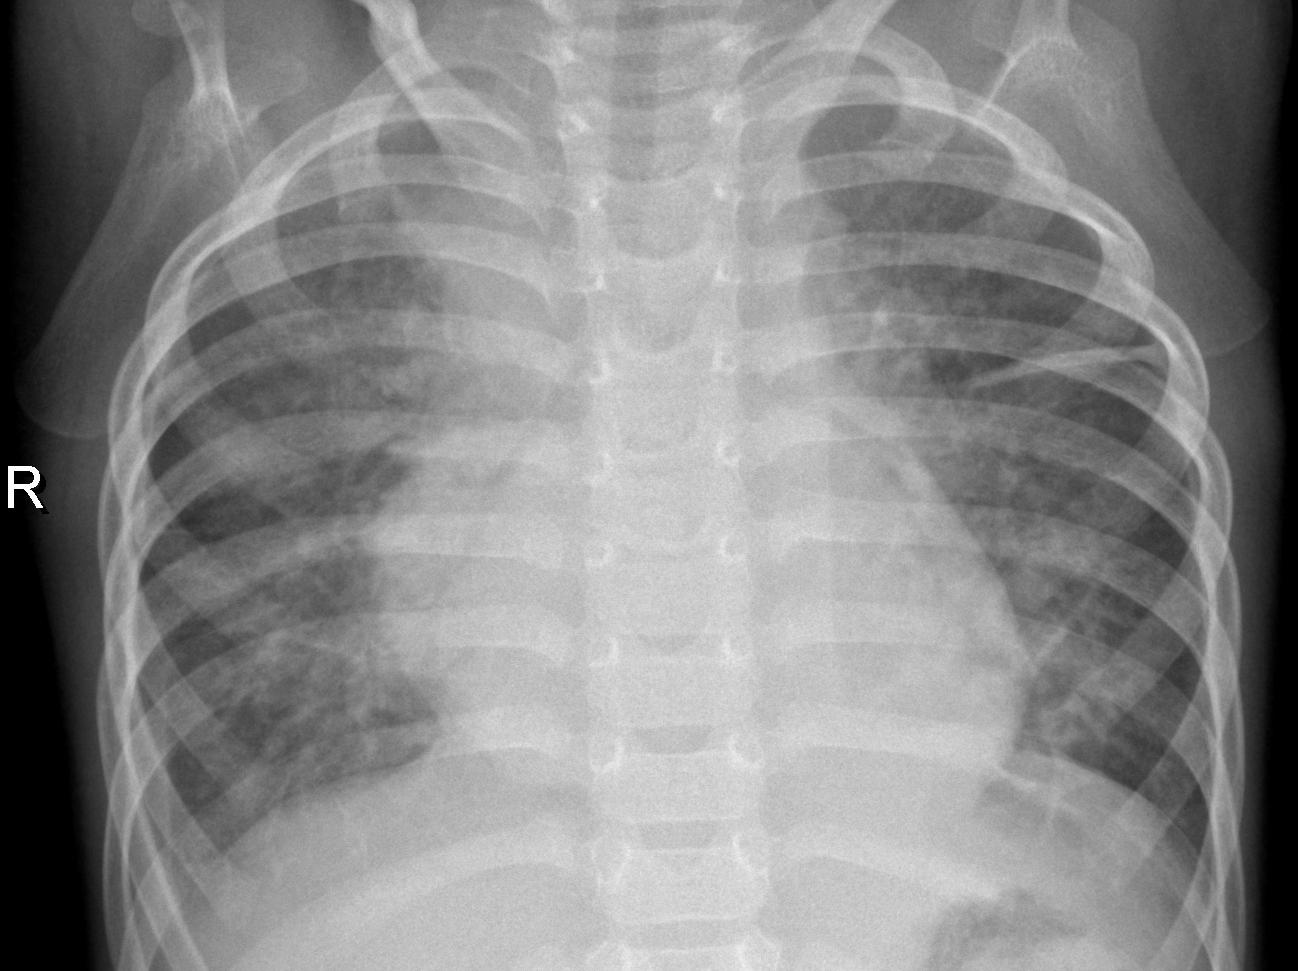
Diagnosis: PNEUMONIA